Field crop: maize
Growth stage: 1
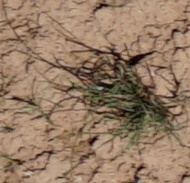
Species: lolium